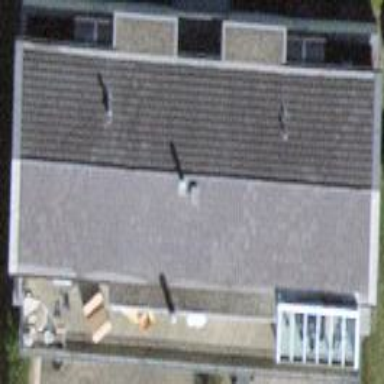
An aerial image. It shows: Building with tile roof.